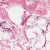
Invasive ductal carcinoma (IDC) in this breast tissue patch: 0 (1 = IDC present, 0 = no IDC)